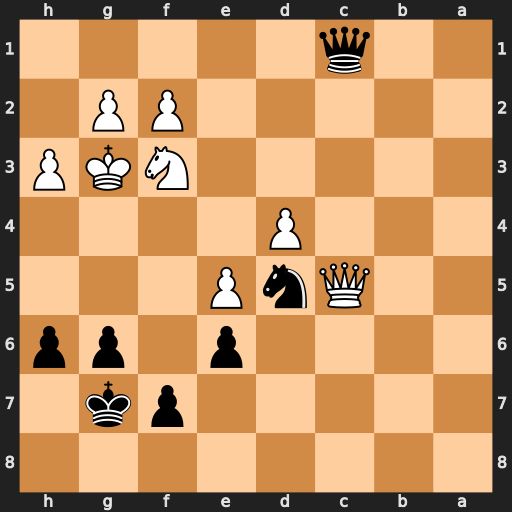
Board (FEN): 8/5pk1/4p1pp/2QnP3/3P4/5NKP/5PP1/2q5
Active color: b
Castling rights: -
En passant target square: -
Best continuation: Qf4#